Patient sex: F
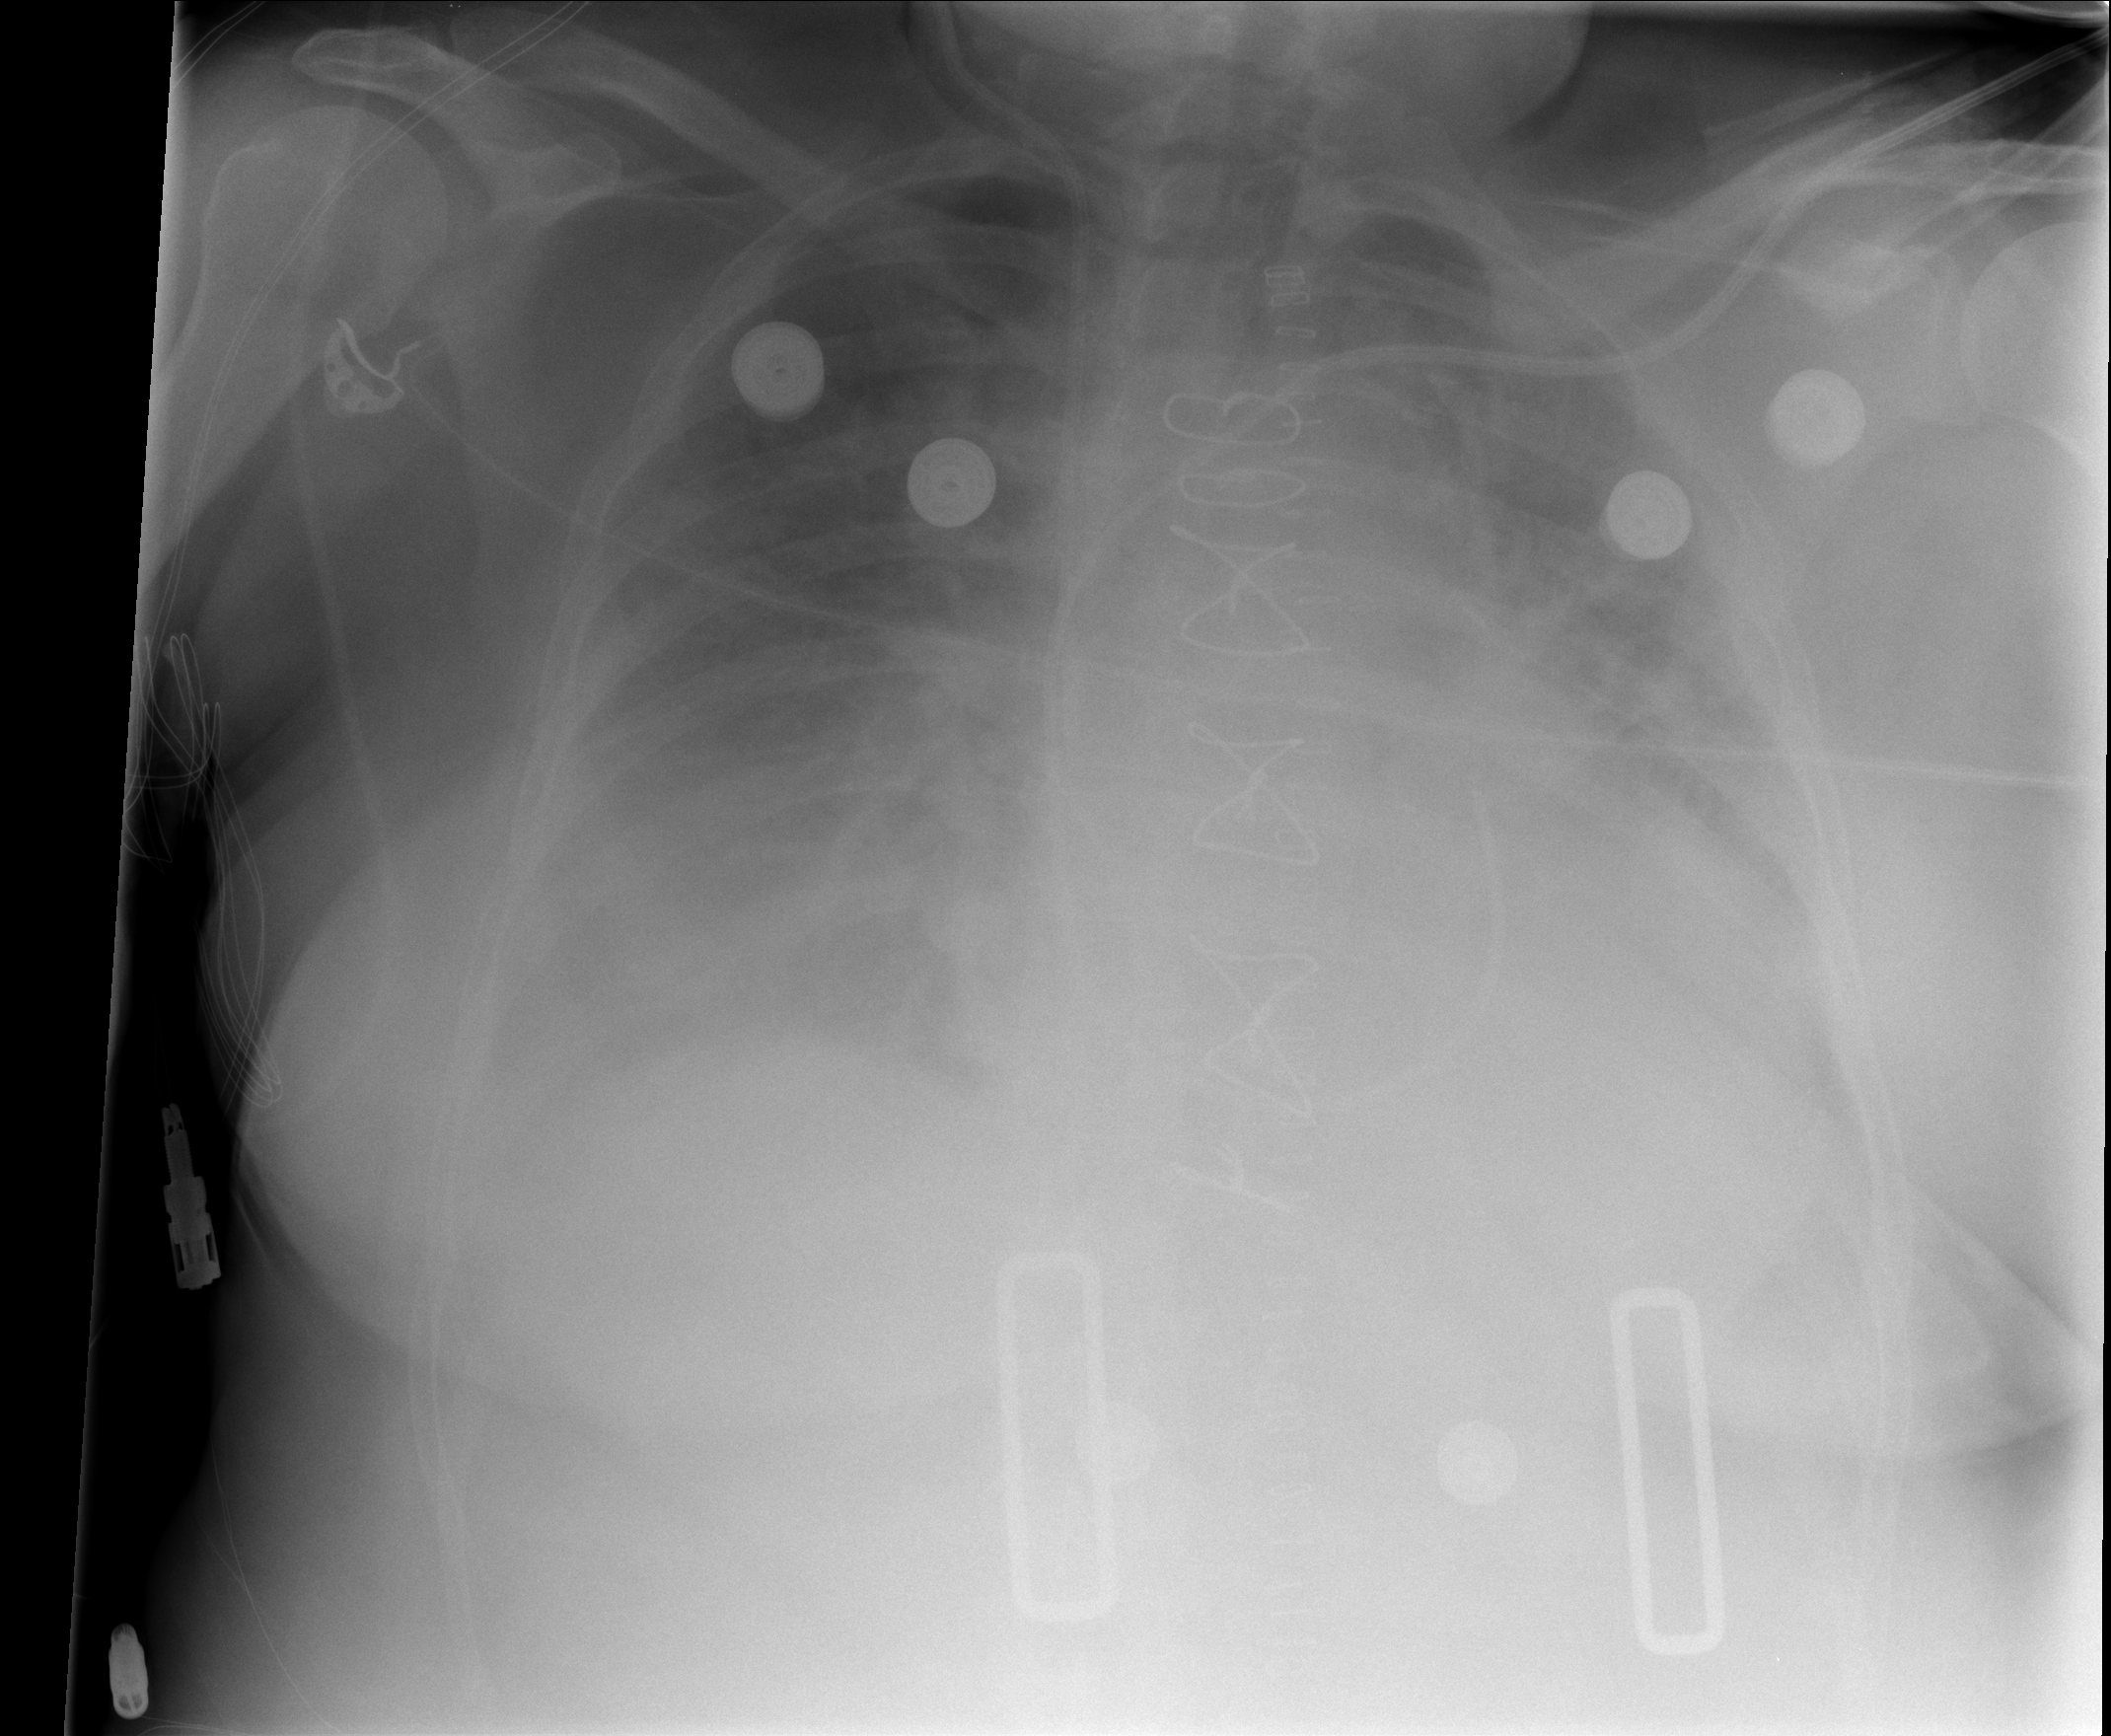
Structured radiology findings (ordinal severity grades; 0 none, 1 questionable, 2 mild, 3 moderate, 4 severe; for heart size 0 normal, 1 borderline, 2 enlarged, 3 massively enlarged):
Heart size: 2
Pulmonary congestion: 3
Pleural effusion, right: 3
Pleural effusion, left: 2
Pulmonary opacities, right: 2
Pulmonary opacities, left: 2
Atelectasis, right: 3
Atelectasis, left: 2